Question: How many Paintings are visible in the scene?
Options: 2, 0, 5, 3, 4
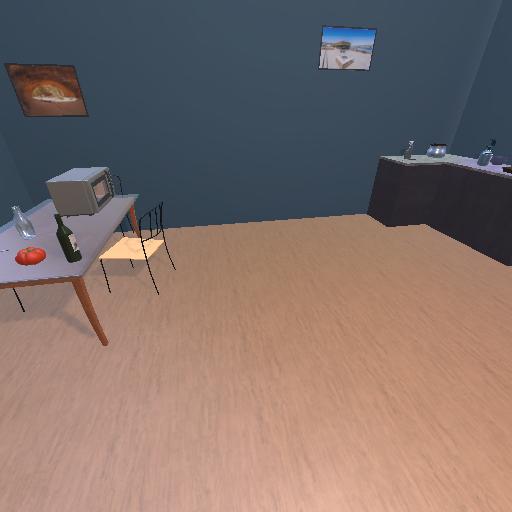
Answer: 2